Field crop: maize
Growth stage: 2
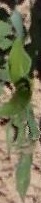
Species: maize